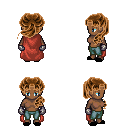
a pixel art fantasy rpg character, female body template, human, dark skin, maroon cape, teal pants, brown princess hairstyle, metal gloves, black slippers, four views (front, back, left, right), 2x2 character sprite sheet, small pixel art, hard edges, no anti-aliasing